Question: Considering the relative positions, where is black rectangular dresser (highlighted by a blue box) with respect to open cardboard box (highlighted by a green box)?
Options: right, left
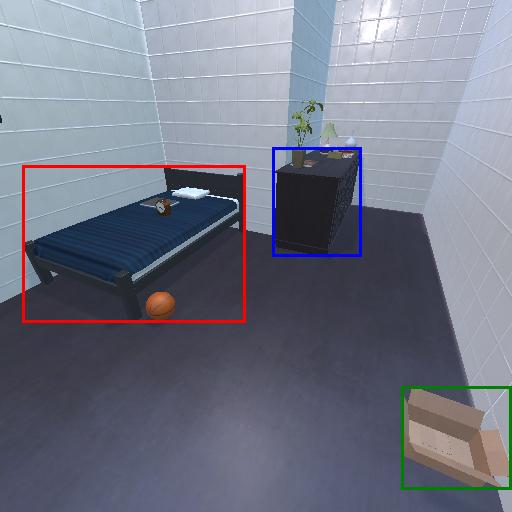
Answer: right